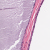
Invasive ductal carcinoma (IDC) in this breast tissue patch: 0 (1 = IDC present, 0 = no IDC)